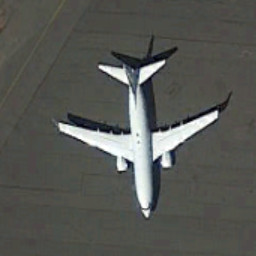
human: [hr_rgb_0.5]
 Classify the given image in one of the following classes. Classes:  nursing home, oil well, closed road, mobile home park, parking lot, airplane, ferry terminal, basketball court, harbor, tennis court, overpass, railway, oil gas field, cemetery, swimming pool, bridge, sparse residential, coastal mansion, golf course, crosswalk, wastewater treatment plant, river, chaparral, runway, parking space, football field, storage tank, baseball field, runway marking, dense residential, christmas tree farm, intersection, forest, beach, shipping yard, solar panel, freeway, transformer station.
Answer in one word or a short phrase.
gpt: airplane